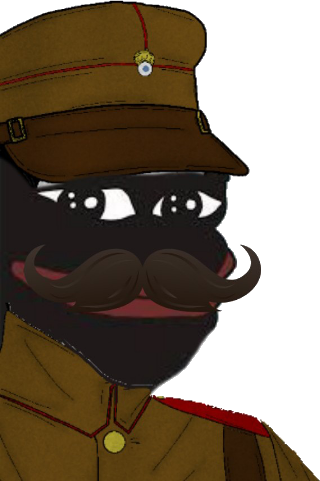
Label: 5_Pepe